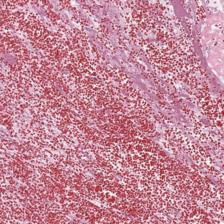
Label: Non-Viable-Tumor